Interaction volume radius: 5 \u00c5
Interaction volume height: 15 \u00c5
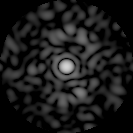
Disorder parameter: 0.8474